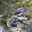
Label: 5